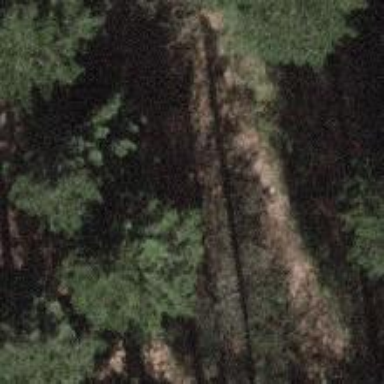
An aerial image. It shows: Unpaved path with tracktype grade2 designation. The path is impassable due to its rough and uneven smoothness.